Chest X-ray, PA view. Patient: 31 years old, sex F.
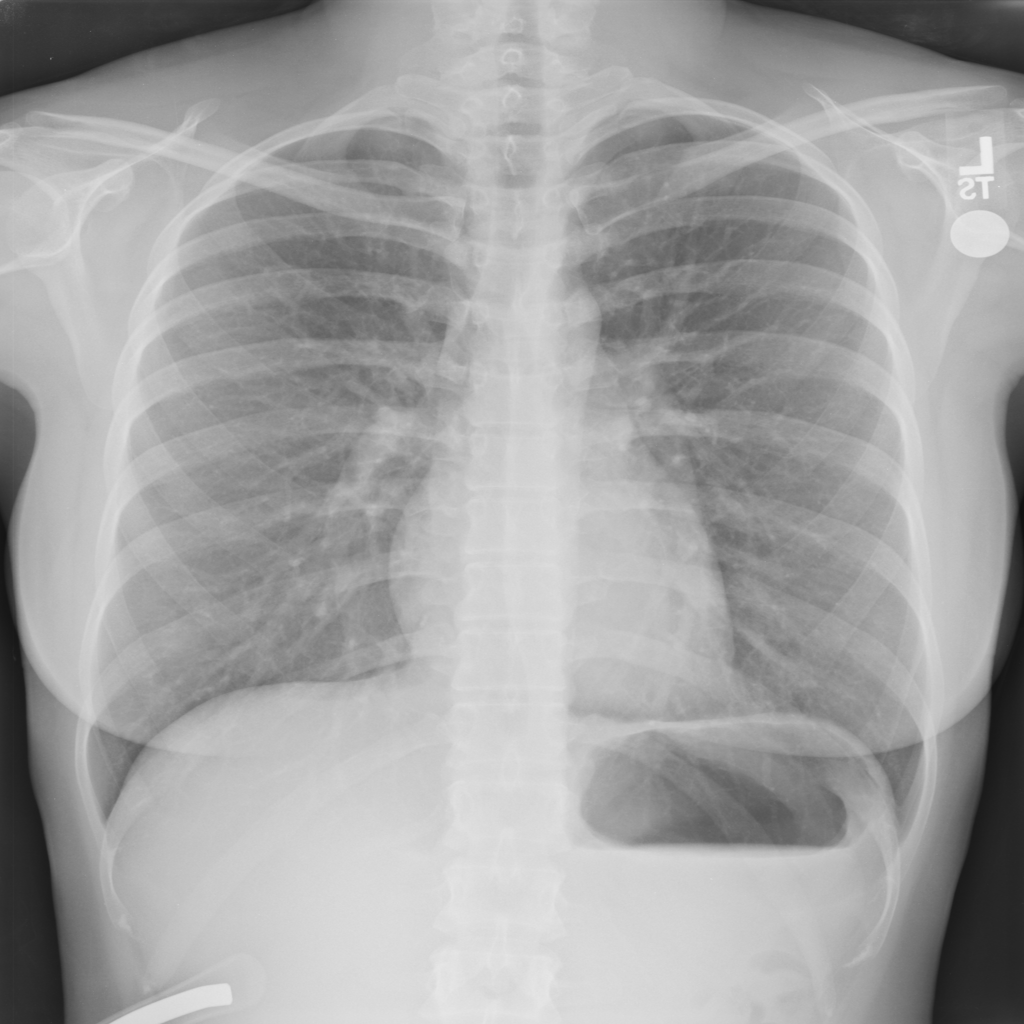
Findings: No Finding